Question: I'm designing a Metro Style App with XAML, and I have a need to draw a circle where the ends don't properly meet up, as if it had been scribbled with a red felt pen. Something like this:

How could this be done in XAML?
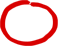
Answer: Ok, get ready for a little bit of XAML:
'''
<Path Grid.Row="1" Grid.Column="1" Margin="10"
Stroke="Red" StrokeThickness="5">
<Path.Data>
<PathGeometry>
<PathGeometry.Figures>
<PathFigureCollection>
<PathFigure IsClosed="False" StartPoint="5,50">
<PathFigure.Segments>
<PathSegmentCollection>
<ArcSegment Point="50,5" Size="80, 40" SweepDirection="Clockwise" />
<ArcSegment Point="95,50" Size="50, 50" SweepDirection="Clockwise" />
<ArcSegment Point="50,95" Size="50, 50" SweepDirection="Clockwise" />
<ArcSegment Point="5,55" Size="55, 100" SweepDirection="Clockwise" />
</PathSegmentCollection>
</PathFigure.Segments>
</PathFigure>
</PathFigureCollection>
</PathGeometry.Figures>
</PathGeometry>
</Path.Data>
</Path>
'''
This code produces:

You can tweak the coordinates a bit for a more|less rounded result and maybe use BezierSegments.